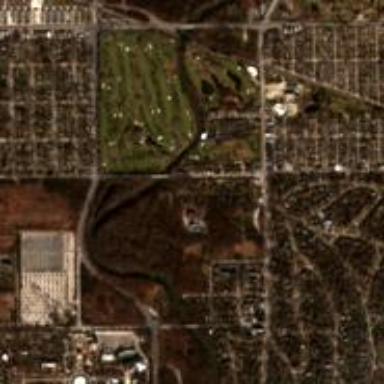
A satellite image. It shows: Golf course.